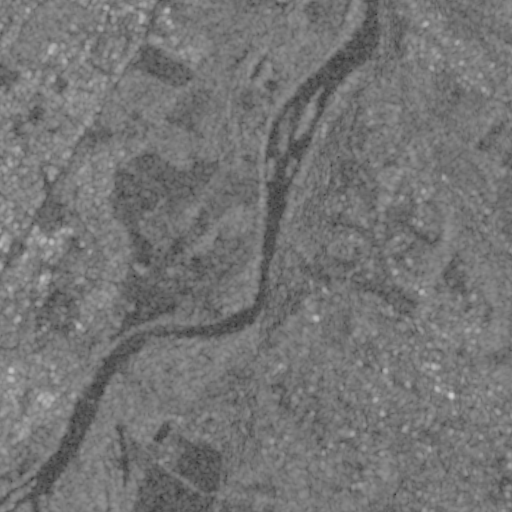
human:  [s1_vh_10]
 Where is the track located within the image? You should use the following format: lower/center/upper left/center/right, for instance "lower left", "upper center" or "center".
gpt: The track is located in the center left of the image.
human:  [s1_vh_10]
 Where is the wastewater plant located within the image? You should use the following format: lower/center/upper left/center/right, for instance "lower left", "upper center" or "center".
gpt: The wastewater plant is located in the lower left of the image.
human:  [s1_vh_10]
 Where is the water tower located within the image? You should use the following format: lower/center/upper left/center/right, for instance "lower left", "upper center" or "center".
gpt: The water tower is located in the center of the image.
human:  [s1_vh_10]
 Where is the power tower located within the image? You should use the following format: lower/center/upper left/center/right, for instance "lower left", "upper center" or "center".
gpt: There is no power tower in the image.

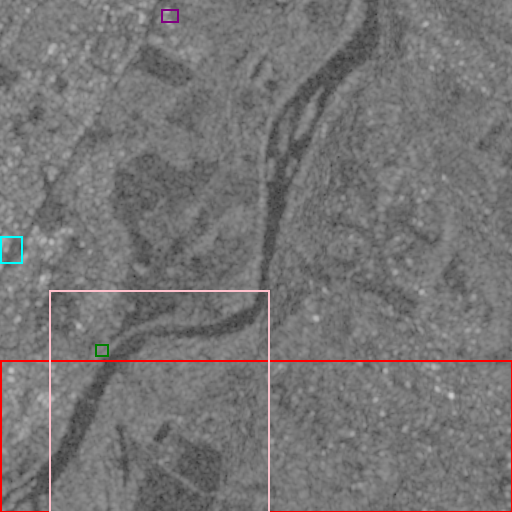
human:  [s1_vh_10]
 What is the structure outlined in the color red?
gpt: The structure outlined in red is a crop field.
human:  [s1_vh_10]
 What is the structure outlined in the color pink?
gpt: The structure outlined in pink is a park.
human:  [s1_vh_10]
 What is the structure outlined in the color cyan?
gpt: The structure outlined in cyan is a parking lot.
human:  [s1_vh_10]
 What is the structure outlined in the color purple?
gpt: The structure outlined in purple is a power substation.
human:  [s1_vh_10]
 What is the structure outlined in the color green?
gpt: The structure outlined in green is a wastewater plant.
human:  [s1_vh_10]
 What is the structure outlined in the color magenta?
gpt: There is no magenta outline.